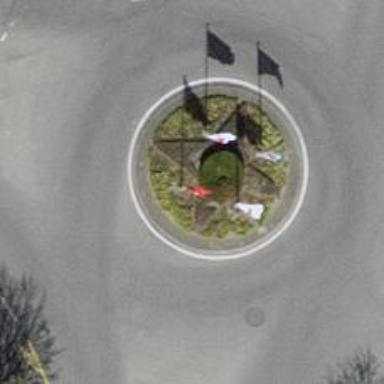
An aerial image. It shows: Flagpole structure.